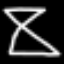
Label: hourglass